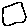
Label: square